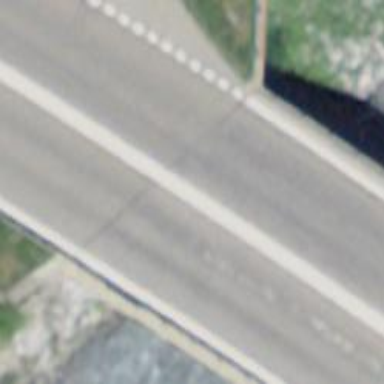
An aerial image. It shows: Primary highway on asphalt bridge.